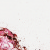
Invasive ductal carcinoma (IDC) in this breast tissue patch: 0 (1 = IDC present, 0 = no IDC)